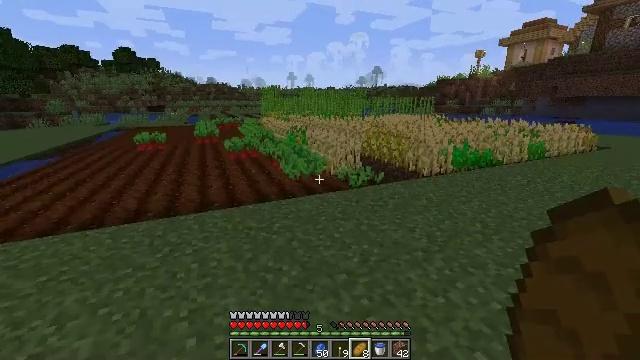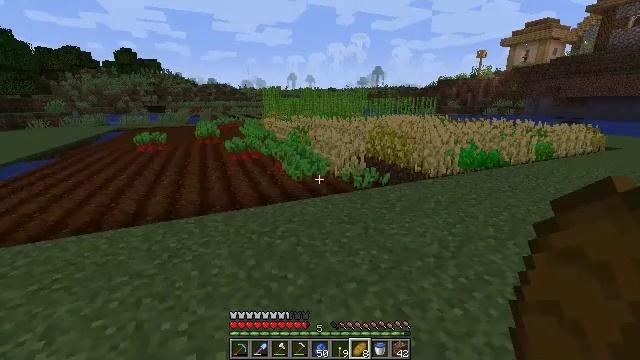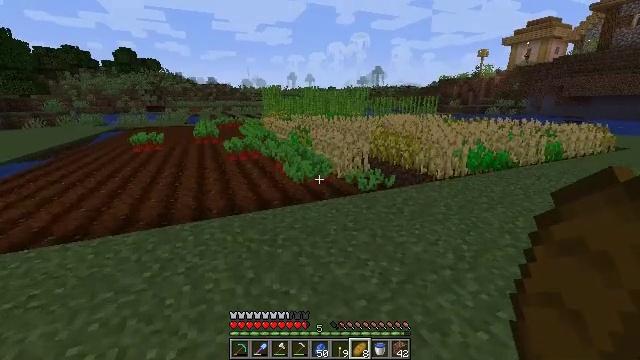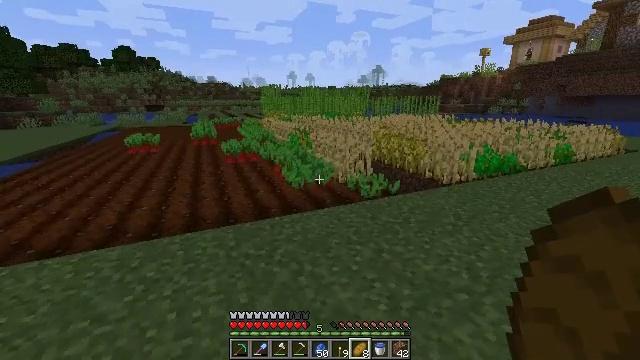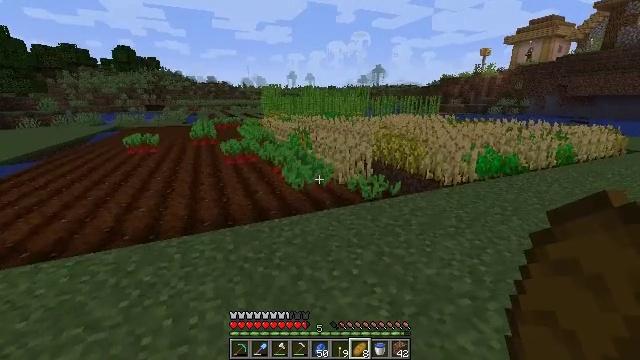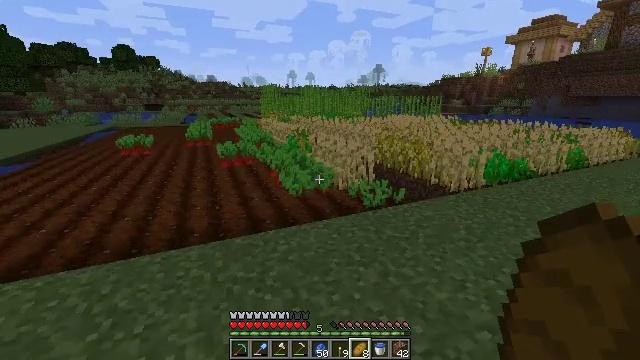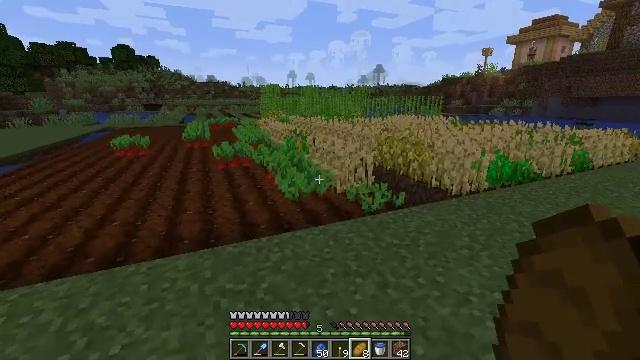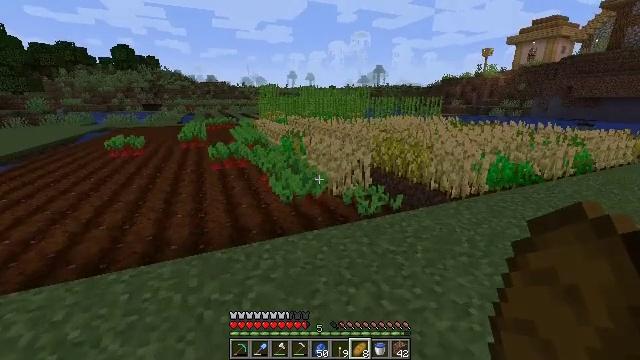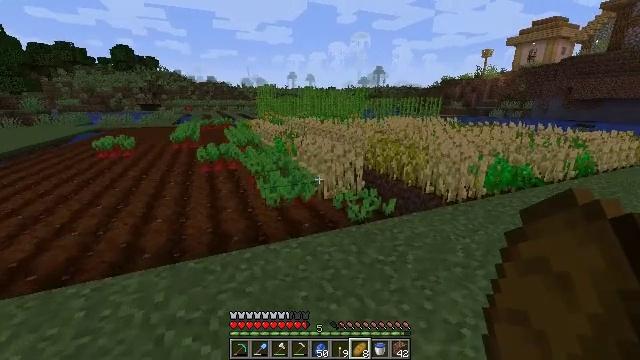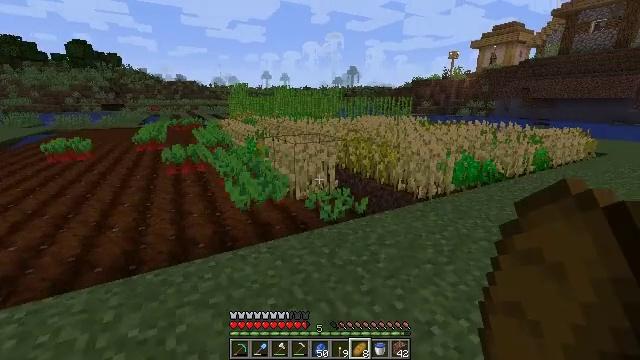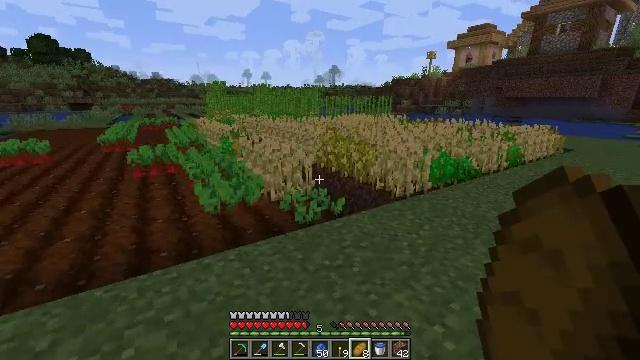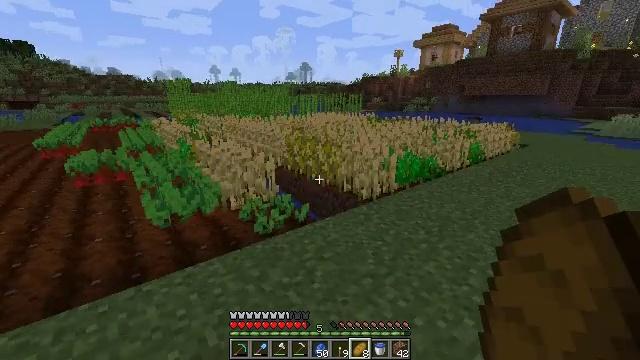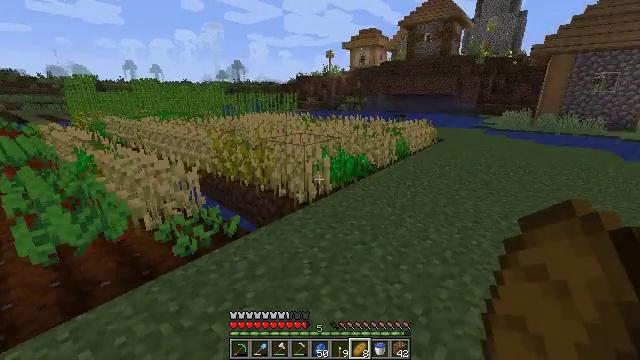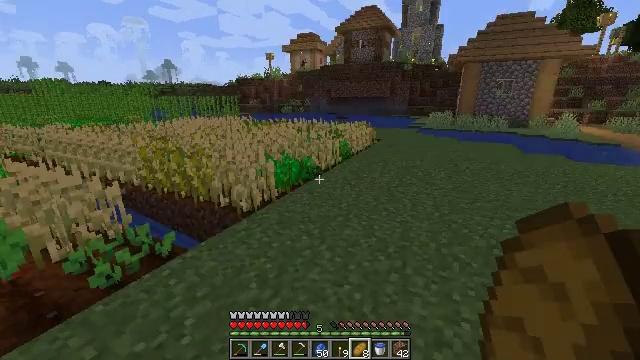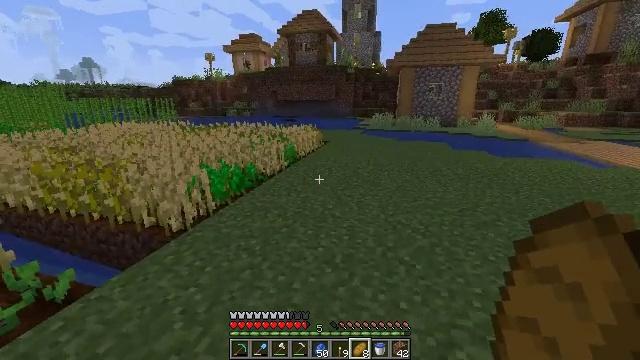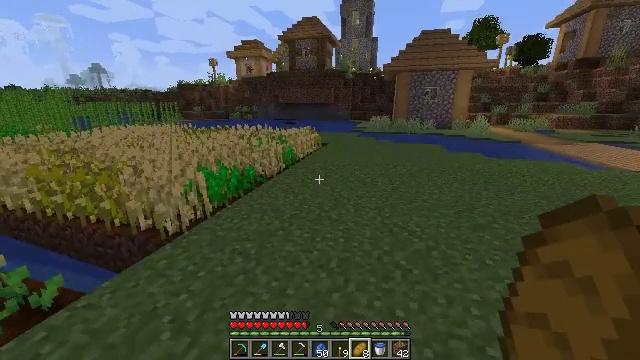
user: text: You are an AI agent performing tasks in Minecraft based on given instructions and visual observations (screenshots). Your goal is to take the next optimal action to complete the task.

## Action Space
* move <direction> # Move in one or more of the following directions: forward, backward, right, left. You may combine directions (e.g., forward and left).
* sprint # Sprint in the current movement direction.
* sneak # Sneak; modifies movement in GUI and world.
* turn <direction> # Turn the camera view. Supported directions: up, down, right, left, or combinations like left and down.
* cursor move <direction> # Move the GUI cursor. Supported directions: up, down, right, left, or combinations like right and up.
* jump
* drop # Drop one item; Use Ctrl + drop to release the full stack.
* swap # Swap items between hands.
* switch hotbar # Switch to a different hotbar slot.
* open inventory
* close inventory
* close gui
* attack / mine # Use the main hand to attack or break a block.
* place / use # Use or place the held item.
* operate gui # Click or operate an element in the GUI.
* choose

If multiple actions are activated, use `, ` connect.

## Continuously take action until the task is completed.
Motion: motion action
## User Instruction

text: Gather sugar cane for crafting.
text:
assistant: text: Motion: move forward
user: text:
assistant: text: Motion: move forward
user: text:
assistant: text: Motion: move forward
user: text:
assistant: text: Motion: move forward
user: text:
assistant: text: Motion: move forward
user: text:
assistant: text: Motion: move forward and move right
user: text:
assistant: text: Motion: move forward and move right
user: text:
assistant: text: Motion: move forward and move right
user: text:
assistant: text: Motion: move forward and move right, turn right
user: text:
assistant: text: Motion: move forward and move right, turn right
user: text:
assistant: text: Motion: move forward and move right, turn right
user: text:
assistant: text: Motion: move forward and move right, turn right
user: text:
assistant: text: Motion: move forward and move right, turn right
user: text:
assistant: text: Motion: move forward and move right, sprint, turn right
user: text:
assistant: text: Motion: move forward, sprint
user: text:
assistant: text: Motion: move forward, sprint
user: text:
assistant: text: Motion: move forward, sprint
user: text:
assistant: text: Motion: move forward, sprint
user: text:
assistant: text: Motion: move forward, sprint
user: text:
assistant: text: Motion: move forward, sprint
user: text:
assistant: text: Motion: move forward, sprint, turn right, jump
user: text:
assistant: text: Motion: move forward, sprint, turn right, jump
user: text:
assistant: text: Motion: move forward, sprint, turn right and down, jump
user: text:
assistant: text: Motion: move forward, sprint, jump
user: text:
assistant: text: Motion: move forward, sprint, jump
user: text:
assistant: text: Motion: move forward, sprint, jump
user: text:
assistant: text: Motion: move forward, sprint
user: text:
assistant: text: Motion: move forward, sprint
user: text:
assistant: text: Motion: move forward, sprint
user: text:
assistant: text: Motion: move forward, sprint